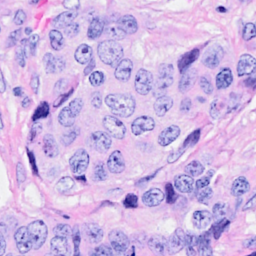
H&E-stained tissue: Breast